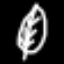
Label: leaf